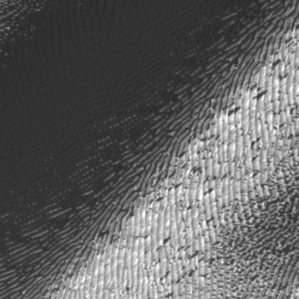
Label: frost